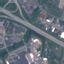
Land use / land cover: Highway